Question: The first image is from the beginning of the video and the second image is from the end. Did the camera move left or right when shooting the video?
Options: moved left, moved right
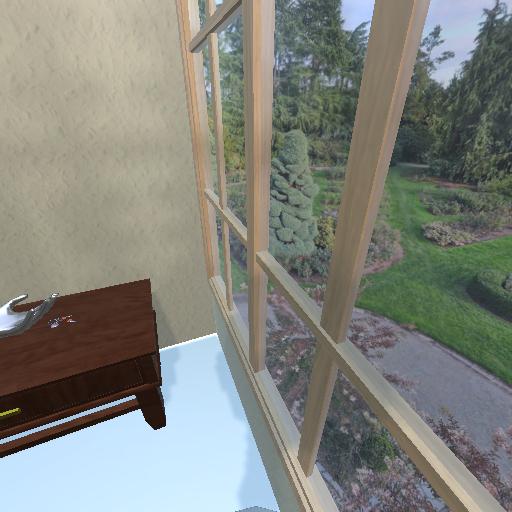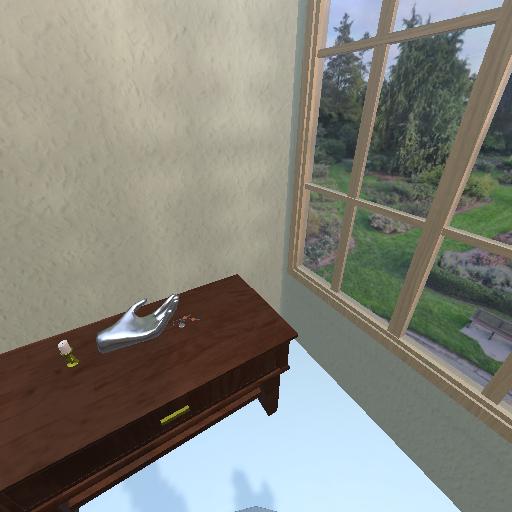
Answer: moved left